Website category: book
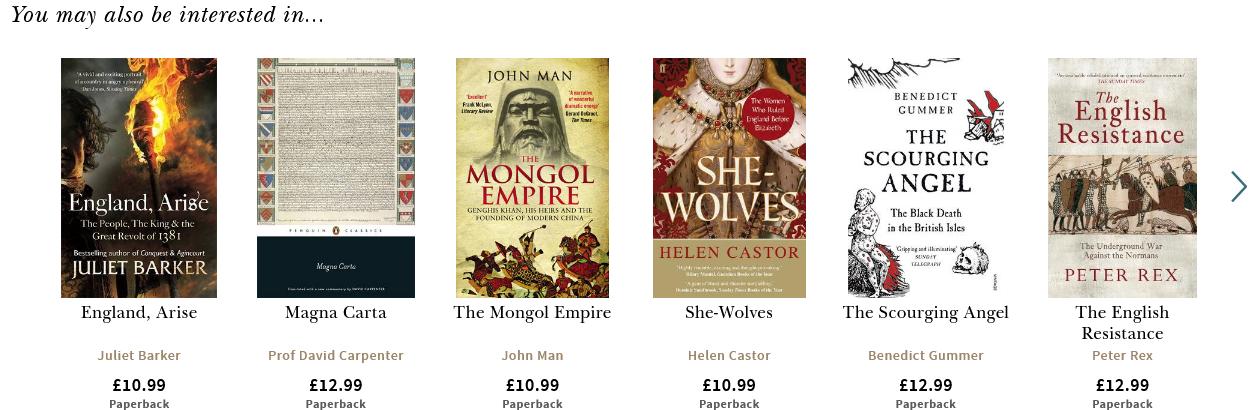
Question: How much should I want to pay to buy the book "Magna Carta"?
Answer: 12.99

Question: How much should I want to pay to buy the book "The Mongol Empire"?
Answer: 10.99

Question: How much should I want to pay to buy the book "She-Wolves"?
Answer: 10.99

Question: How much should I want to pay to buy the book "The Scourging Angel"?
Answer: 12.99

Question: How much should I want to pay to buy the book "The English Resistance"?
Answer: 12.99

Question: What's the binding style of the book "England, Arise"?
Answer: Paperback

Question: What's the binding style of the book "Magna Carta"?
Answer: Paperback

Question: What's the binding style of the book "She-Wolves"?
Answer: Paperback

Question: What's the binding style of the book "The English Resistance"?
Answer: Paperback

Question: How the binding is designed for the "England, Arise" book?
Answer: Paperback

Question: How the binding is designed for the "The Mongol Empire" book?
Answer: Paperback

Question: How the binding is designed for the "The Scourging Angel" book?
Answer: Paperback

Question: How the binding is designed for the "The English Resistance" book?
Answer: Paperback

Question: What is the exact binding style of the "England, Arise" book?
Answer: Paperback

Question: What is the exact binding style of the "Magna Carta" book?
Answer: Paperback

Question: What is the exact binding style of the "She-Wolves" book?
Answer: Paperback

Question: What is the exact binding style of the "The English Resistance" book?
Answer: Paperback

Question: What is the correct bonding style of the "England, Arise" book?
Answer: Paperback

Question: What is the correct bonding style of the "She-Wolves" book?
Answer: Paperback

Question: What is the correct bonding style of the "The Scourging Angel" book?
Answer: Paperback

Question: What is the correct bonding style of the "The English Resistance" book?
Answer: Paperback

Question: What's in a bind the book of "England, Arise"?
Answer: Paperback

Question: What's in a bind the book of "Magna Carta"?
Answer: Paperback

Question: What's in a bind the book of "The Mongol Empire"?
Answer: Paperback

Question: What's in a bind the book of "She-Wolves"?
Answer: Paperback

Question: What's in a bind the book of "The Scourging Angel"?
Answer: Paperback

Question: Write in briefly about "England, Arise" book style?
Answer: Paperback

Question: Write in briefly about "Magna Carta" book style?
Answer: Paperback

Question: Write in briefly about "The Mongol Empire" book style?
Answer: Paperback

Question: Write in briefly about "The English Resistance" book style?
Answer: Paperback

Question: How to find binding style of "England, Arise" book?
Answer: Paperback

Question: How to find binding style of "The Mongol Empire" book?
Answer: Paperback

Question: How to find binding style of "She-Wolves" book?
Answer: Paperback

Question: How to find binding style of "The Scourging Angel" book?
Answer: Paperback

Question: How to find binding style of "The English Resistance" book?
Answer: Paperback